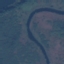
Land use / land cover: River